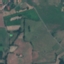
Land use / land cover: Pasture